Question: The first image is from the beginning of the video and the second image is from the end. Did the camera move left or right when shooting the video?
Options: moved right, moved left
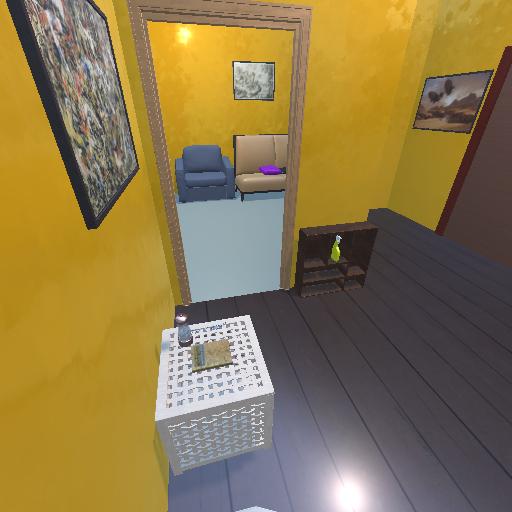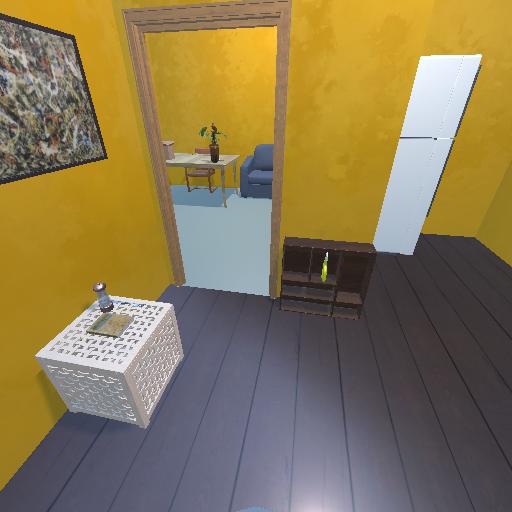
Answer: moved right